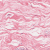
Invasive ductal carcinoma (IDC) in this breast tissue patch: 0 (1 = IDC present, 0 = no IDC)